Interaction volume radius: 10 \u00c5
Interaction volume height: 30 \u00c5
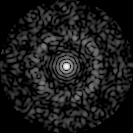
Disorder parameter: 0.8427